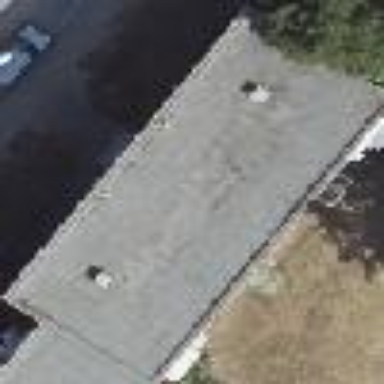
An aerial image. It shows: Flat-roofed building with tar paper covering.